Question: I have a homework to do but I don't know what's the problem with the displaying function.. I have a vector use to make more linked list (it's a part of the homework).. that's the code:
'''
#include <iostream>
using namespace std;
#define MAX_LIST 100
struct nod {
int info;
nod* urm;
};
nod* liste[MAX_LIST];
void citesteListaSimpla(nod* liste[MAX_LIST],int nrListe);
void afisareListaSimpla(nod* liste[MAX_LIST],int nrListe);
int main()
{
unsigned int nrListe;
cout << "List numbers: ";
cin>>nrListe;
cout<<endl;
citesteListaSimpla(liste,nrListe);
afisareListaSimpla(liste,nrListe);
}
void citesteListaSimpla(nod* liste[MAX_LIST],int nrListe)
{
for(int i=0; i<nrListe; i++)
{
unsigned int nrElemente;
cout<<"Numbers of the list "<< i+1 << ": ";
cin>>nrElemente;
int element;
liste[i]=NULL;
nod* liste[nrListe];
for(int j=1; j<=nrElemente; j++)
{
cout<<"Number "<<j<<": ";
cin>>element;
liste[nrListe]=new nod;
liste[nrListe]->info=element;
liste[nrListe]->urm=liste[i];
liste[i]=liste[nrListe];
}
}
}
void afisareListaSimpla(nod* liste[MAX_LIST],int nrListe)
{
for(int i=0; i<nrListe; i++)
{
nod* liste[nrListe];
liste[nrListe]=liste[i];
while(liste[nrListe]!=NULL)
{
cout<<liste[nrListe]->info<<", ";
liste[nrListe]=liste[nrListe]->urm;
}
}
}
'''
And if I run it it looks like this:

How I make the program to show me the linked list ? ..
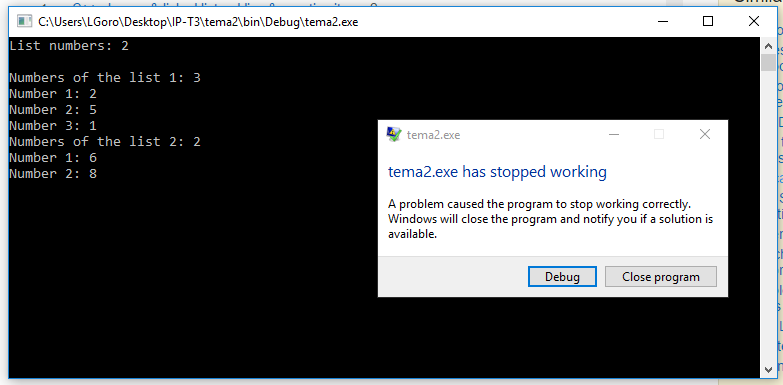
Answer: On line 35 and 52 you're re-declaring 'liste' shadowing the function parameter. Having 'liste' declared in different scopes is a recipe for disaster.
'''
nod* liste[nrListe];
'''
Removing those two lines seems to work.
You should probably use a better editor (I use CLion). You would have figured this out, because CLion warned me about it when I pasted your code in the editor. ;)